Interaction volume radius: 10 \u00c5
Interaction volume height: 25 \u00c5
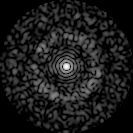
Disorder parameter: 0.8621